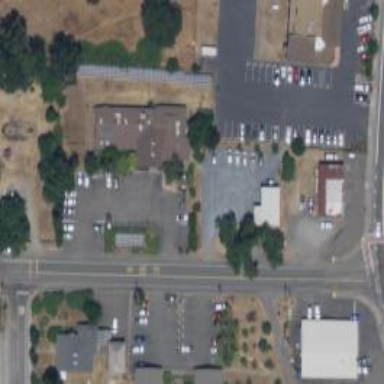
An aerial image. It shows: Healthcare clinic.